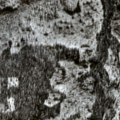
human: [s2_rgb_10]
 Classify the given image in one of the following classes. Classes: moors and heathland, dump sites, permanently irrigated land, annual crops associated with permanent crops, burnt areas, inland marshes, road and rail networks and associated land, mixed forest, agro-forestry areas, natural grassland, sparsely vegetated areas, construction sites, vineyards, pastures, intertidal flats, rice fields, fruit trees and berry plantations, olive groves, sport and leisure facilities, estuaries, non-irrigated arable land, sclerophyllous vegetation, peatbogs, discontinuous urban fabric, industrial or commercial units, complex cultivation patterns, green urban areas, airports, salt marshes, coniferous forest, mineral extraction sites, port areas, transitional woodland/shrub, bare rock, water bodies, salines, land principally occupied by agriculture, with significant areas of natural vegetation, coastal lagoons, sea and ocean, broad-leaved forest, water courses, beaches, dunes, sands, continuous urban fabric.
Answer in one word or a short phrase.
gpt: coniferous forest, transitional woodland/shrub